Interaction volume radius: 5 \u00c5
Interaction volume height: 25 \u00c5
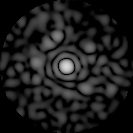
Disorder parameter: 0.8615